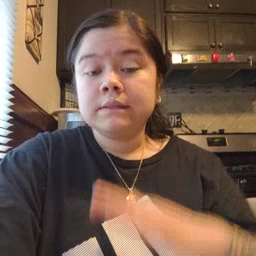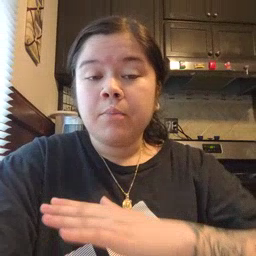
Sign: table